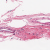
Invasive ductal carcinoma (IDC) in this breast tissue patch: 0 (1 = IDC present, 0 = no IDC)